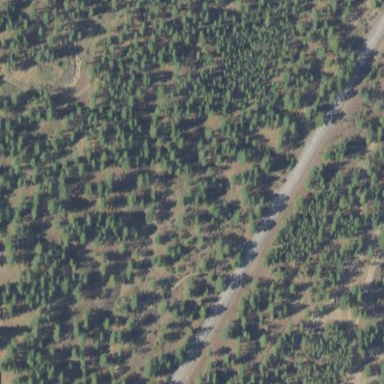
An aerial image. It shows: Evergreen needle-leaved woodland.